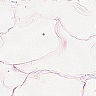
Metastatic tissue present: no